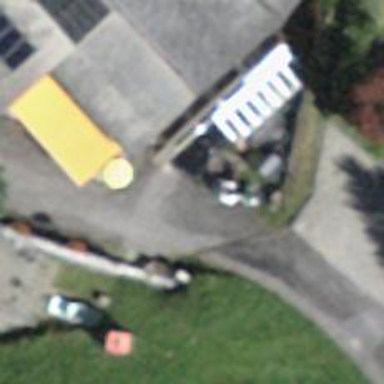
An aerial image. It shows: Charging station.